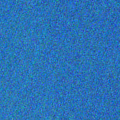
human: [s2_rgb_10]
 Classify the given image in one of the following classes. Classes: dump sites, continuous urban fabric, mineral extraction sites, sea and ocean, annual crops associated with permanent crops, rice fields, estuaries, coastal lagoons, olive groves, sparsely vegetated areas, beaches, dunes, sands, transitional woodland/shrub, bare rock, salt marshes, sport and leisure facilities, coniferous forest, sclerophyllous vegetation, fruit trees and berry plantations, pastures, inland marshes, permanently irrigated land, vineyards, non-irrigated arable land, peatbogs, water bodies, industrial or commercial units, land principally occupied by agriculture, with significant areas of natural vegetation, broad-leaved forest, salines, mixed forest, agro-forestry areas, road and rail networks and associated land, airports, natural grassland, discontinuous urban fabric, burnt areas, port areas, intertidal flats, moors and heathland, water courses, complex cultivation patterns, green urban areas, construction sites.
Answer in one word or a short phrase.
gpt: sea and ocean